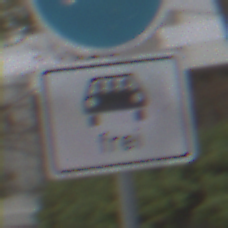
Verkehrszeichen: MehrfachbesetzePersonenkraftwagenFrei
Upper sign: Busssonderstreifen
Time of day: Midday
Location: Outdoor (Urban)
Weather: Overcast
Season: NotSpecified
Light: Natural